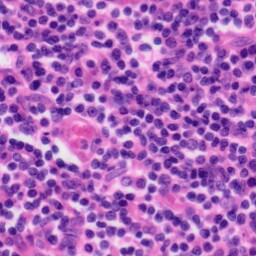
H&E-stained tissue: Tonsil